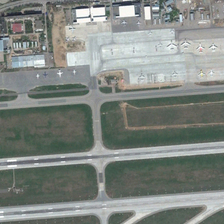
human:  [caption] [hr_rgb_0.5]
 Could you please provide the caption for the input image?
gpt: many planes are in an airport .

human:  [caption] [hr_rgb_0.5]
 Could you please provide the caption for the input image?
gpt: many planes are in an airport .

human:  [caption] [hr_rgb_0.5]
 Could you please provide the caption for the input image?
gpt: many planes are in an airport .

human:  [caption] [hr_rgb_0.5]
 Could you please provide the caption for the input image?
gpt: many planes are in an airport .

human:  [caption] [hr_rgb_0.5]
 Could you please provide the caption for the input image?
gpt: many planes are in an airport .